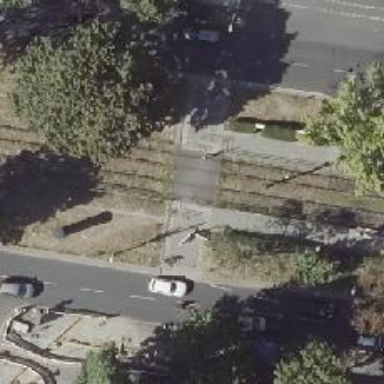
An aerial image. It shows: Unmarked footway crossing with traffic island.